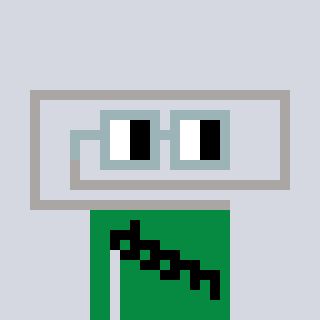
a pixel art character with square dark gray glasses, a paperclip-shaped head and a green-colored body on a cool background